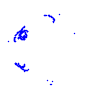
Particle: pion